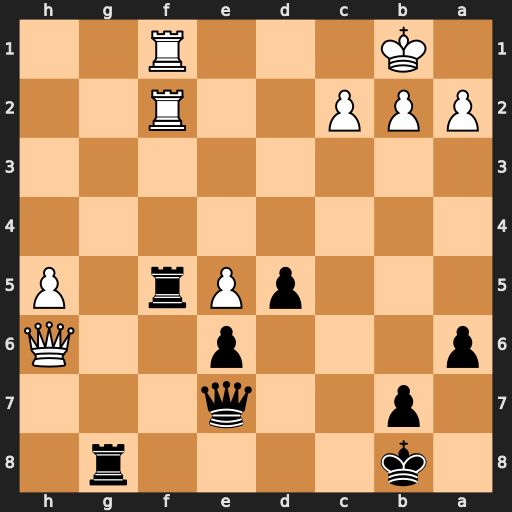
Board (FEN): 1k4r1/1p2q3/p3p2Q/3pPr1P/8/8/PPP2R2/1K3R2
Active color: b
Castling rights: -
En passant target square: -
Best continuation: Rxf2 Rxf2 Rg1+ Qc1 Rxc1+